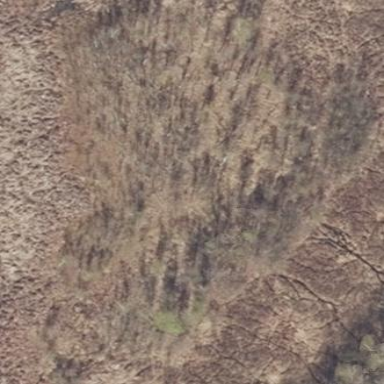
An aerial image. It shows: Area covered in scrub vegetation.